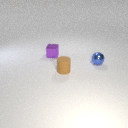
small blue metal sphere to the right of small purple metal cube